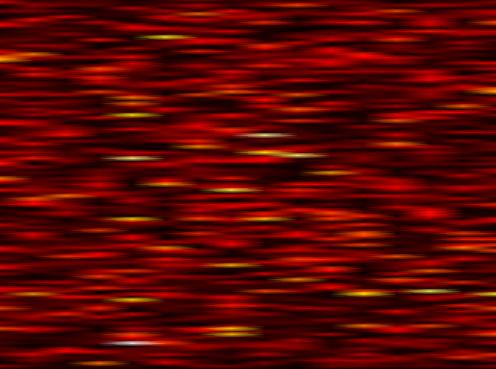
Label: UFMC